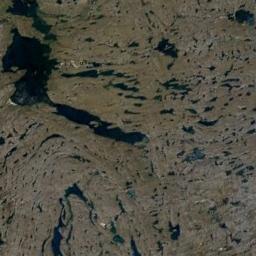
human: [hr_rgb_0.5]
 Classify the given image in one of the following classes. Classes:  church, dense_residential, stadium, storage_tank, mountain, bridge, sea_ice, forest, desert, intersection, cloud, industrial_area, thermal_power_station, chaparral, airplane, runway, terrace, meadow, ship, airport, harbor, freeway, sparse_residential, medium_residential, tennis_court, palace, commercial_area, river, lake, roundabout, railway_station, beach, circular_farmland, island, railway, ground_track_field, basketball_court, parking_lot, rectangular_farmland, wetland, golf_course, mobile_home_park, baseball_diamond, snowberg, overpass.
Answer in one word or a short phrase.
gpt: wetland